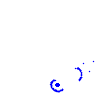
Particle: pion